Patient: sex F, age 66
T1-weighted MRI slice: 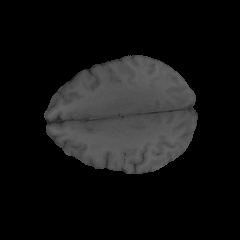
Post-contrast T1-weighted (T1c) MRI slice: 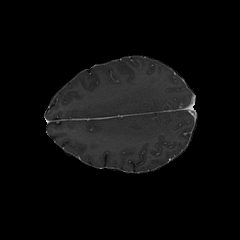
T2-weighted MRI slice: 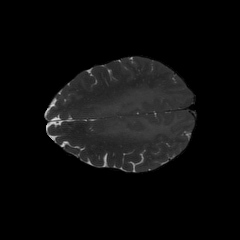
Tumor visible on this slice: yes
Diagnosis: Astrocytoma, IDH-wildtype
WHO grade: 2